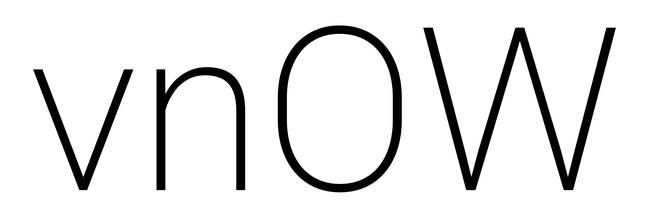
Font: Roboto_ExtraLight